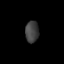
Tissue: lung
Cell type: Others
Senescence score: 0.2395
Nuclear area (px): 284
Mean DAPI intensity: 64.655